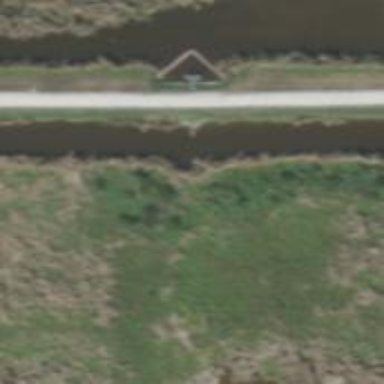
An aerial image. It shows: Canal.